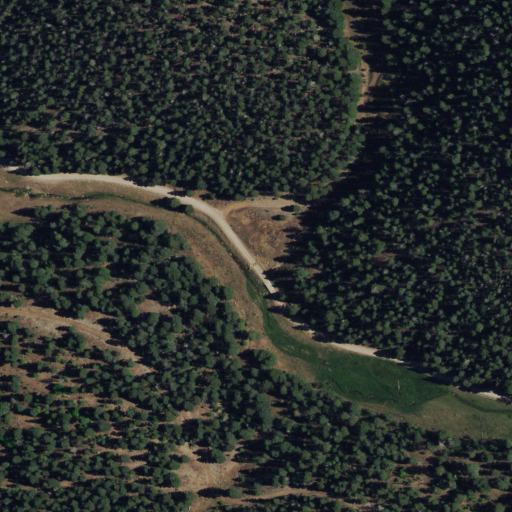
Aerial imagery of valley in New Mexico named Logan Canyon containing only evergreen forest